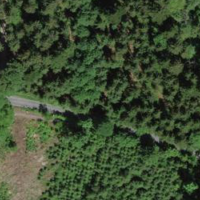
EUNIS habitat code: 44
Species observed at this site:
Symphoricarpos albus